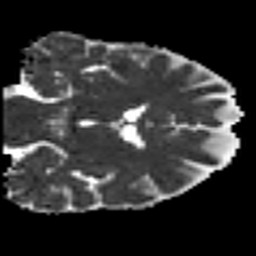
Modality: MD
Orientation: coronal
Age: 43
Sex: male
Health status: ill
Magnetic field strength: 3 T
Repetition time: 9 s
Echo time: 0.093 s